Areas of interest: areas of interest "Hospital"
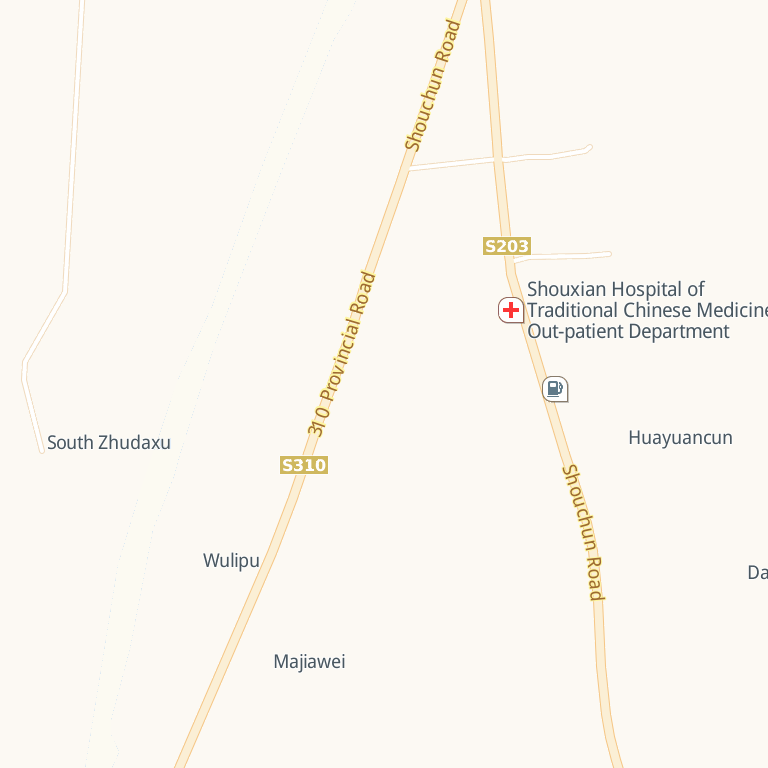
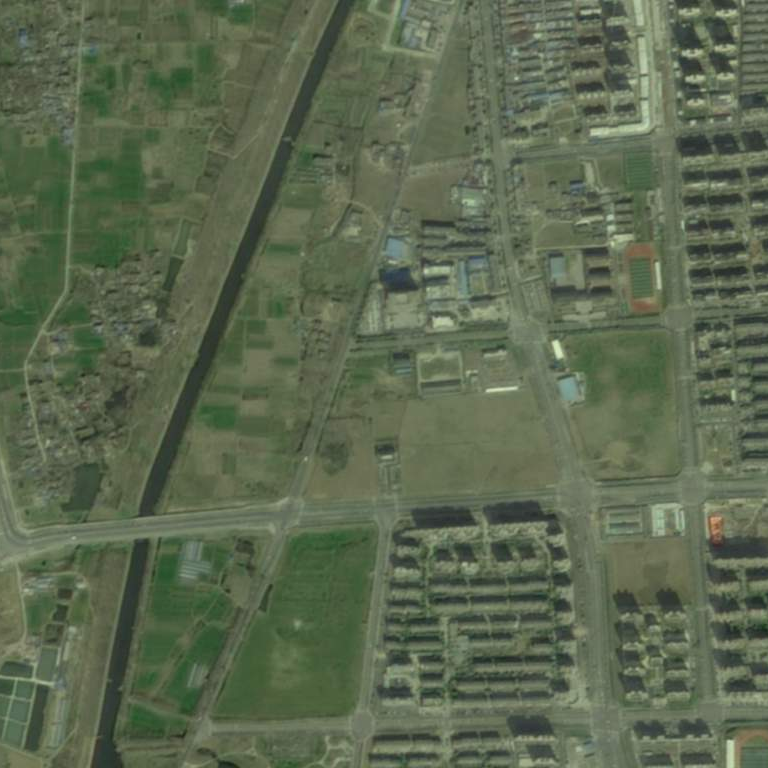